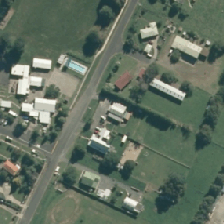
Land cover: urban_parkland